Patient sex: M
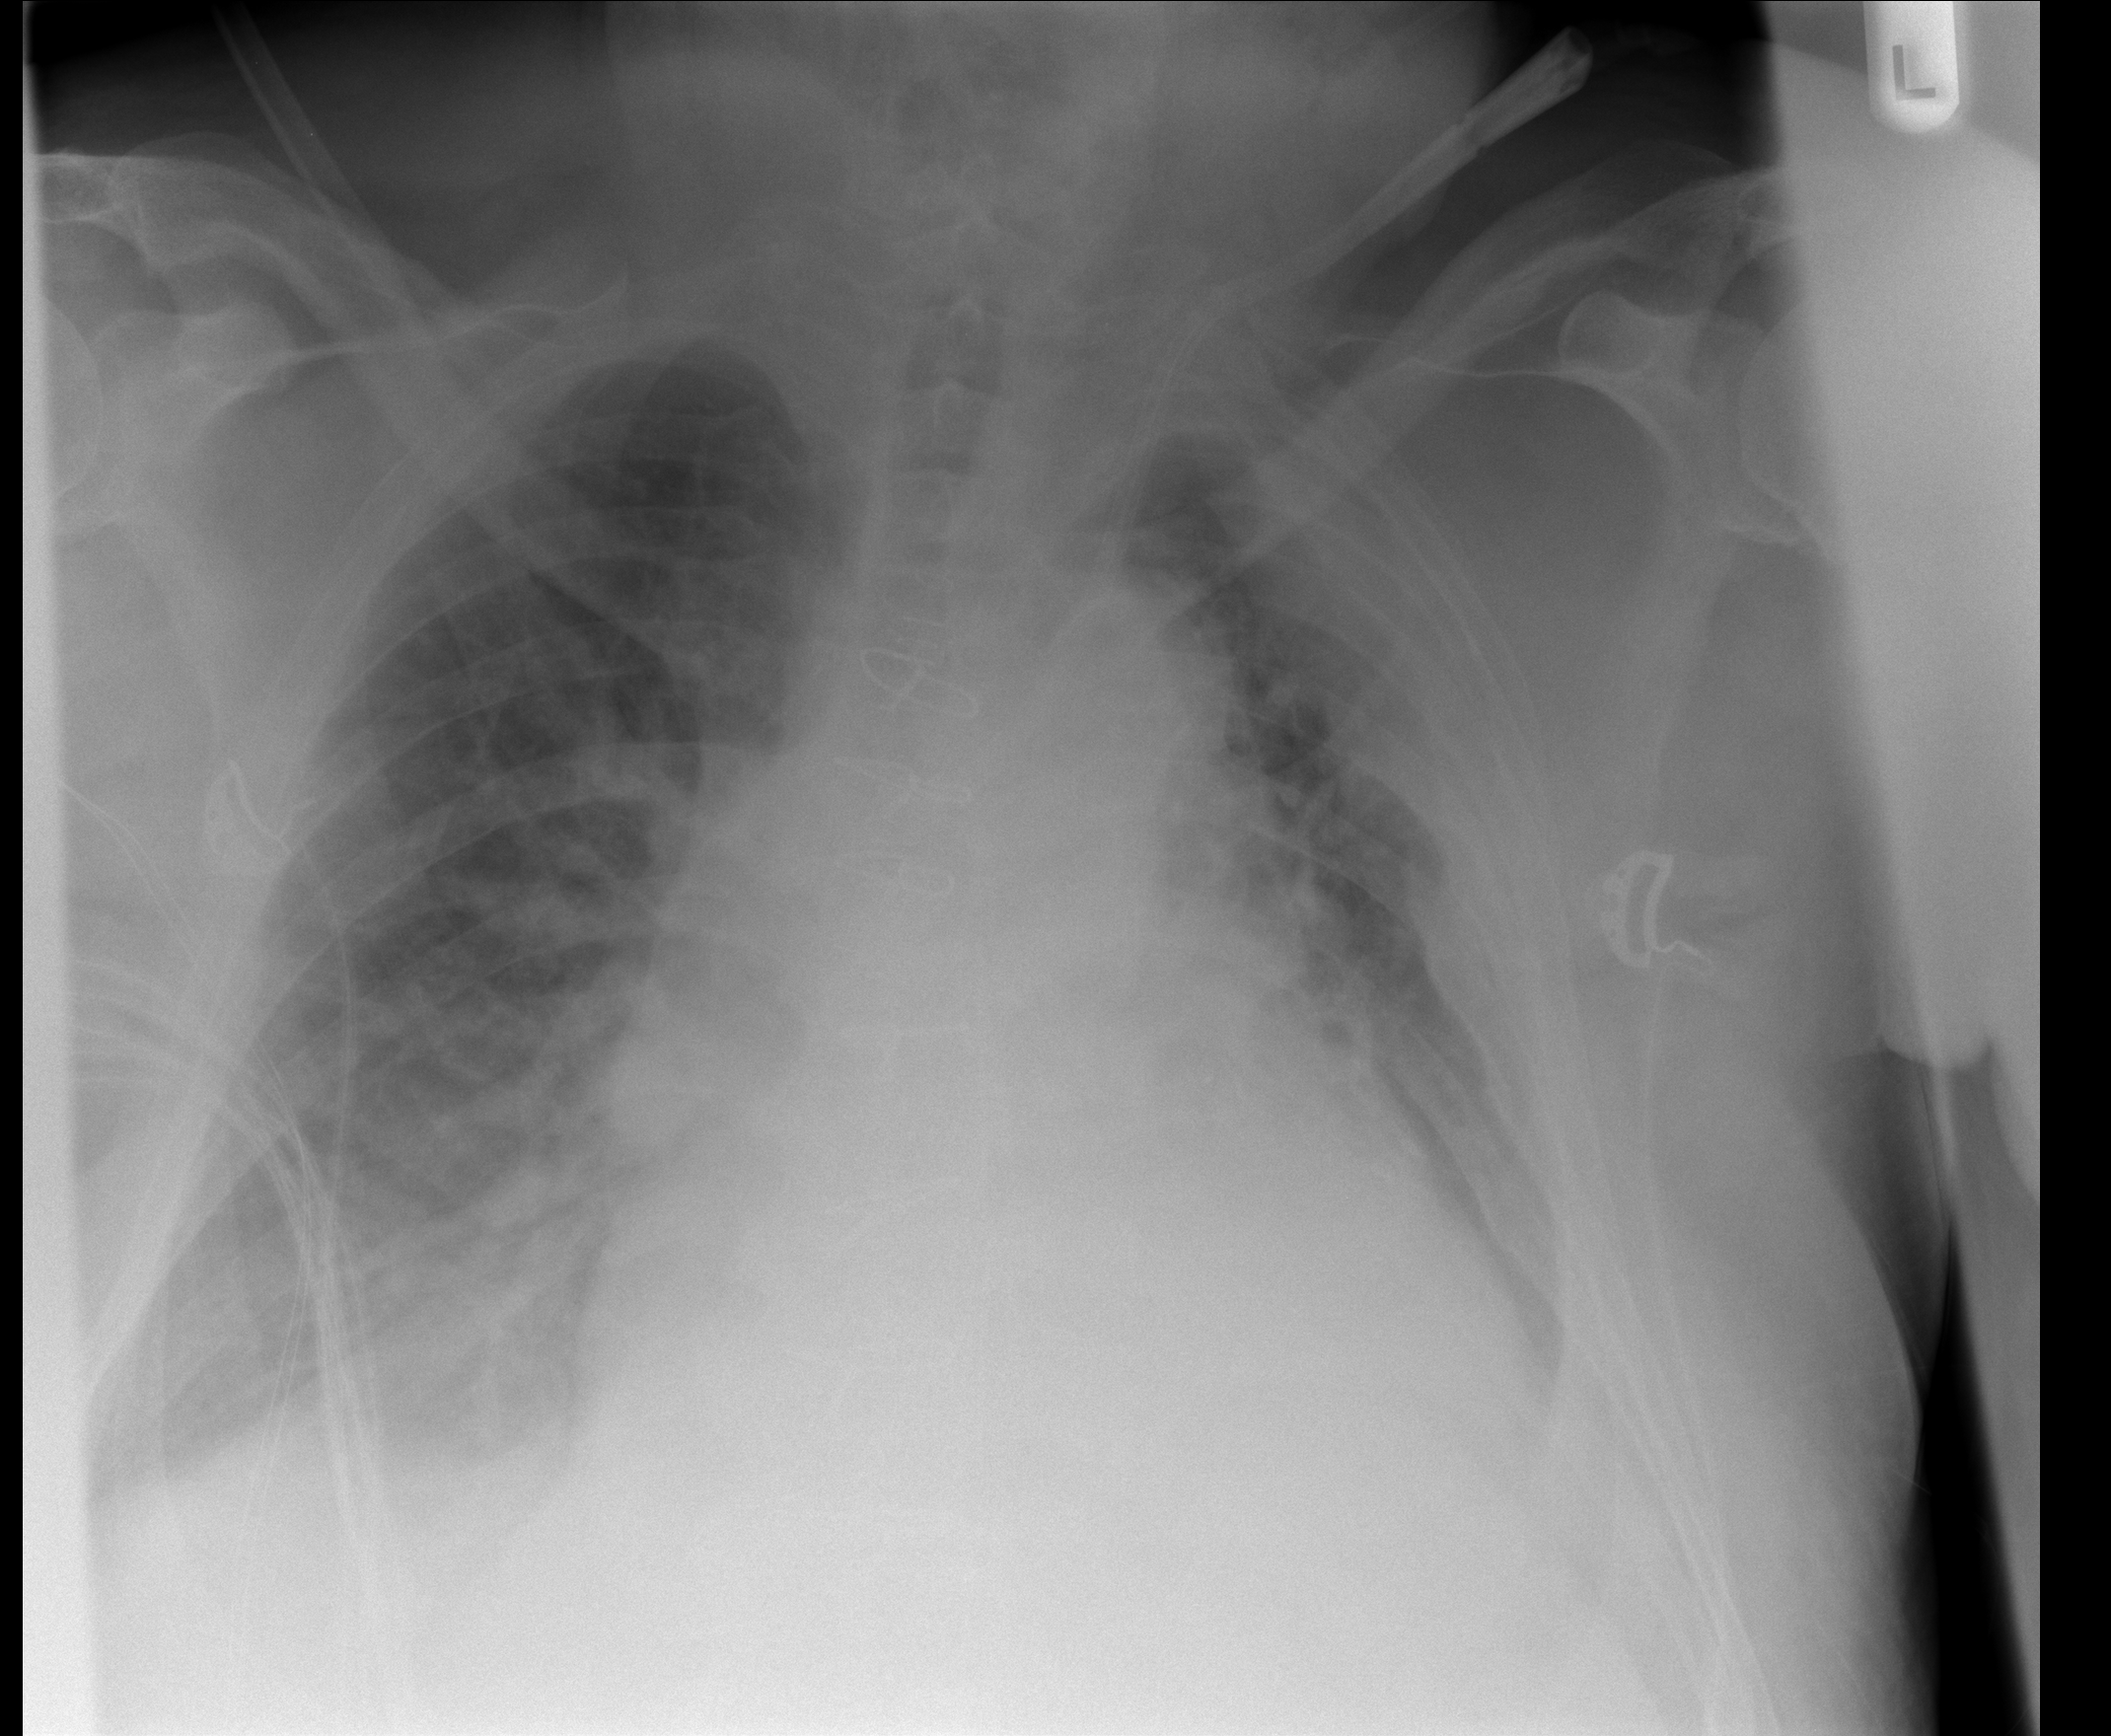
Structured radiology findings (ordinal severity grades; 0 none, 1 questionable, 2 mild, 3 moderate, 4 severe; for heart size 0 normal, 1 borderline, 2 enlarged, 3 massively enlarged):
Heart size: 2
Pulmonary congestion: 3
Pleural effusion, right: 3
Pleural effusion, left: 2
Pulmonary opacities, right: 2
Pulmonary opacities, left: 2
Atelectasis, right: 2
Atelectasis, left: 2